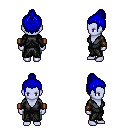
a pixel art fantasy rpg character, female body template, dark elf, purple skin, gray robe, teal pants, blue short topknot hairstyle, leather bracers, four views (front, back, left, right), 2x2 character sprite sheet, small pixel art, hard edges, no anti-aliasing